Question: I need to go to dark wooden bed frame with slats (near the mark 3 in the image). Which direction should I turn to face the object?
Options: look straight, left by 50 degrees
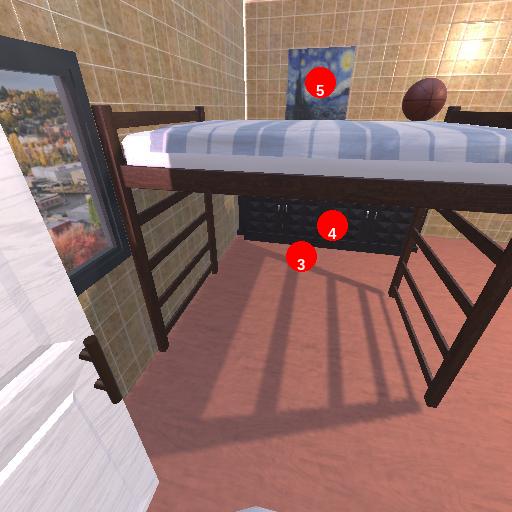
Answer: look straight